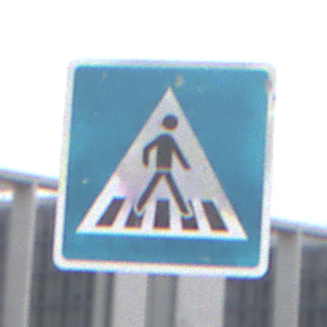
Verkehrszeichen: FussgaengerueberwegLinks
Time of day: Midday
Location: Outdoor (Suburban)
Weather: Overcast
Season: NotSpecified
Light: Natural